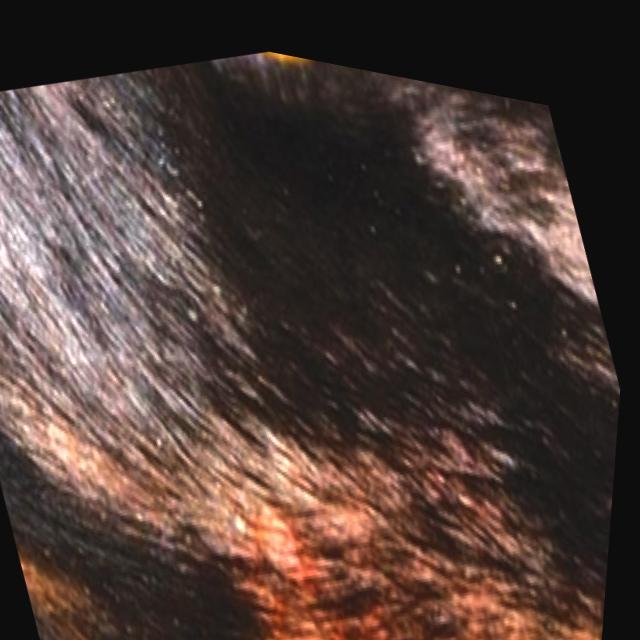
Canine hypersensitivity reaction — allergic skin response with urticaria, erythema, pruritus, and angioedema. May be food, environmental, or flea allergy related.